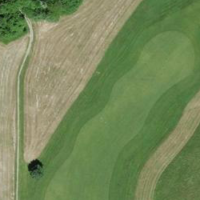
EUNIS habitat code: 53
Species observed at this site:
Knautia arvensis